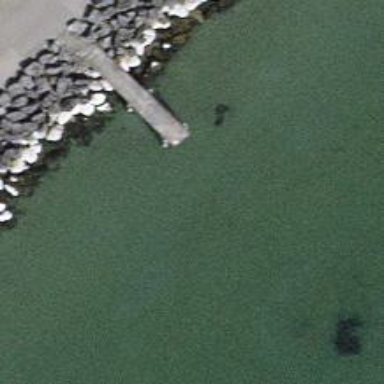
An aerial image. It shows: Man-made pier.